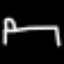
Label: bed